Question: I am writing the program in C# to insert information into an Access database. So, using the following C# statement, and the proceeding form, I need to know what data types my Access fields have to be. (ie; {0}=int, {1}=nchar)
I think, until I get it figured out,
'''
![string vsql = string.Format("insert into Log values " +
"('{0}','{1}','{2}','{3}','{4}','{5}','{6}')",
comboBox1.Text, //(type?)
comboBox2.Text, //(type?)
int.Parse(textBox1.Text), //I want this to be float (possible?)
int.Parse(textBox1.Text), //I want this to be float (possible?)
textBox2.Text, //(type?)
textBox3.Text, //(type?)
addRemove); //(type?)
'''

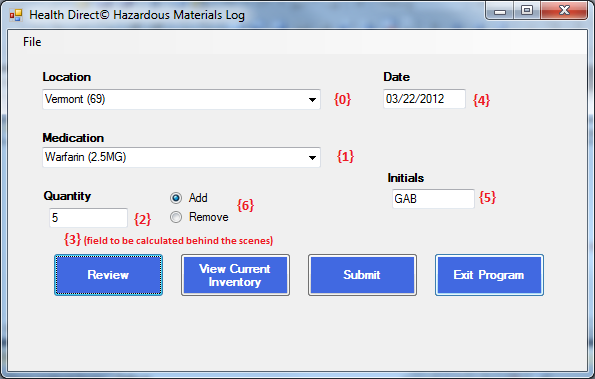
Answer: '''
string vsql = string.Format("insert into Log values " +
"('{0}','{1}',{2},{3},'{4}',#{5}#,'{6}')",
comboBox1.Text, //string field
comboBox2.Text, //string field
int.Parse(textBox1.Text), //don't wrap this in quotes if you want it as a float
int.Parse(textBox1.Text), //same as above
textBox2.Text, //this is a DateTime field - you probably need to wrap with # marks.
textBox3.Text, //string field
addRemove //bool field
);
'''